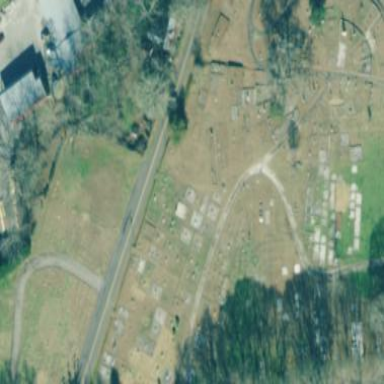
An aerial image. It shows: Cemetery.